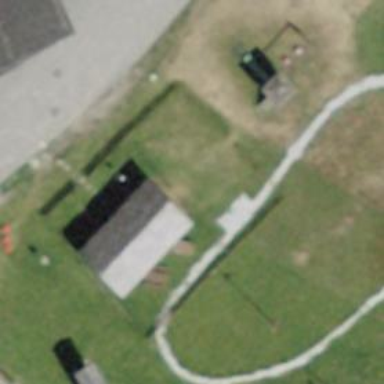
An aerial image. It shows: Picnic table located in leisure land area.